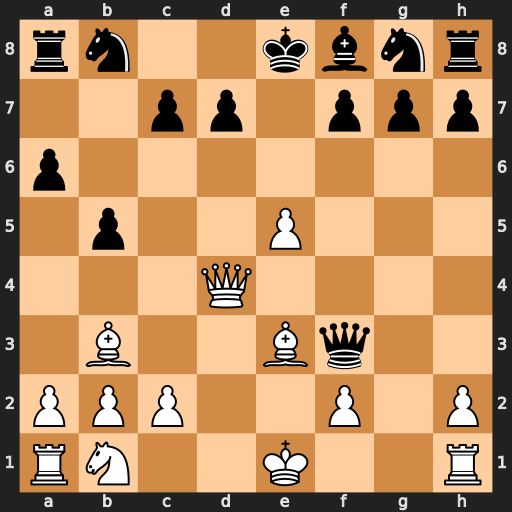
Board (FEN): rn2kbnr/2pp1ppp/p7/1p2P3/3Q4/1B2Bq2/PPP2P1P/RN2K2R
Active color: w
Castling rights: KQkq
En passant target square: -
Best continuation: Bd5 Nc6 Bxf3